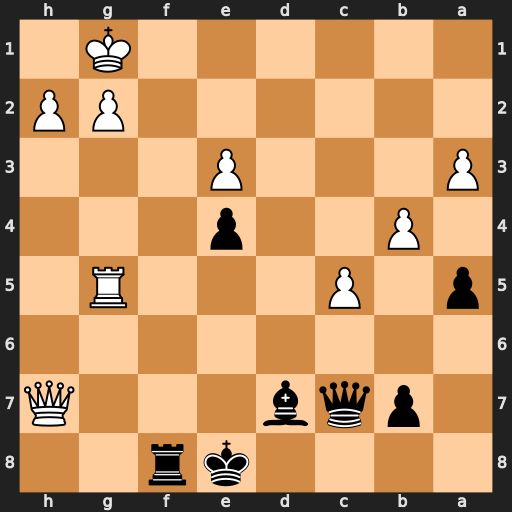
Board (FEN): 4kr2/1pqb3Q/8/p1P3R1/1P2p3/P3P3/6PP/6K1
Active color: b
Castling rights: -
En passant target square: -
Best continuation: Rf1+ Kxf1 Bb5+ Kg1 Qxh7